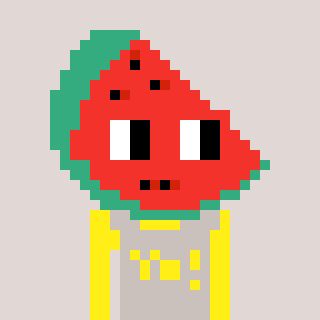
a pixel art character with square red glasses, a watermelon-shaped head and a foggrey-colored body on a warm background